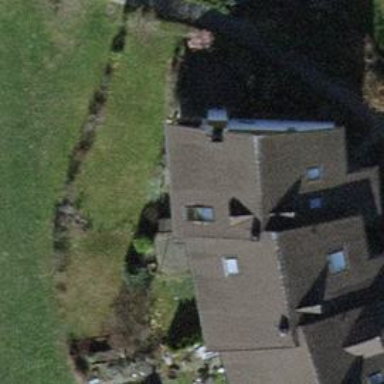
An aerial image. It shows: Terrace building.